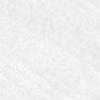
Label: no_change